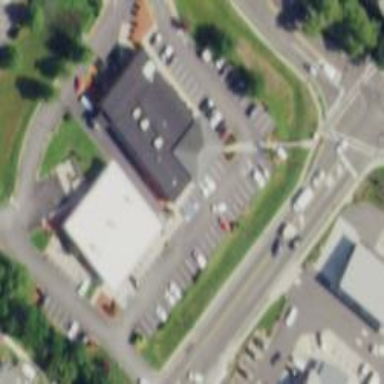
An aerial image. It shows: Pharmacy providing healthcare services.